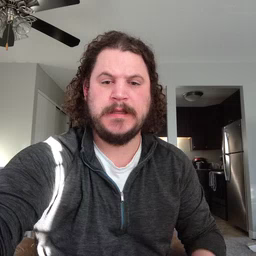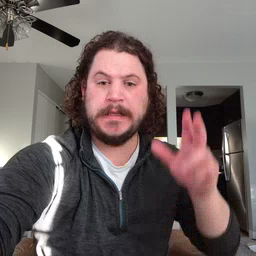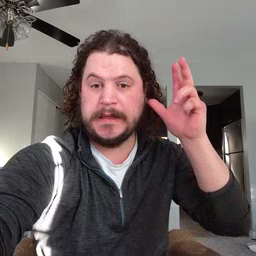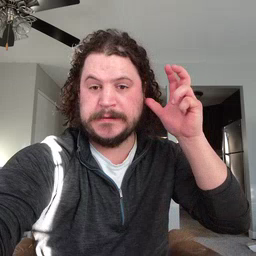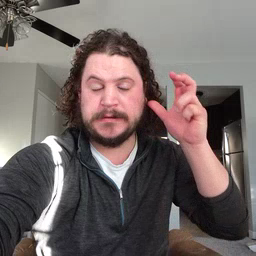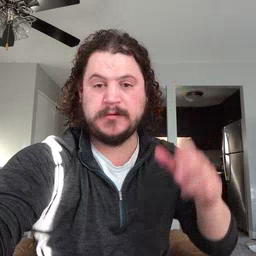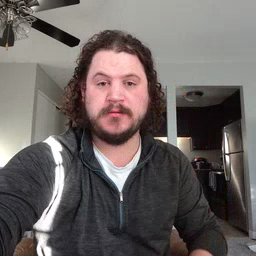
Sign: listen